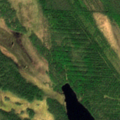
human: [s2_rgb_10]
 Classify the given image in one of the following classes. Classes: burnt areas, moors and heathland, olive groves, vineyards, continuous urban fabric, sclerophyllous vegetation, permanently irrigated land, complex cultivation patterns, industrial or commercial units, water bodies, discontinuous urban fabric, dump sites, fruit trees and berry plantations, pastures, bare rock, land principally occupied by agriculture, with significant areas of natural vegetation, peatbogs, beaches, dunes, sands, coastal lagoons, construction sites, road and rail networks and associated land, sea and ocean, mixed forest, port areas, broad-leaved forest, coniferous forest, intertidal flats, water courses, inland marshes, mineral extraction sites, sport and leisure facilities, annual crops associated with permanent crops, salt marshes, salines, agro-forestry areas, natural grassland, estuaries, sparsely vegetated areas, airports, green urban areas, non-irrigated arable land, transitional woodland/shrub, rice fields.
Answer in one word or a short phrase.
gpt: coniferous forest, mixed forest, peatbogs, water bodies